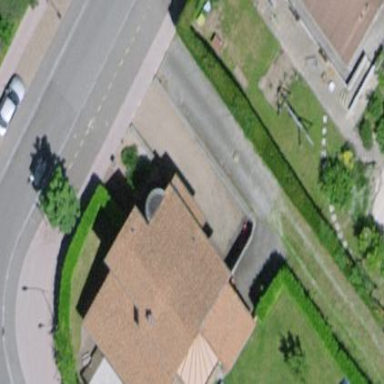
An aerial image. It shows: Detached building with gabled roof.